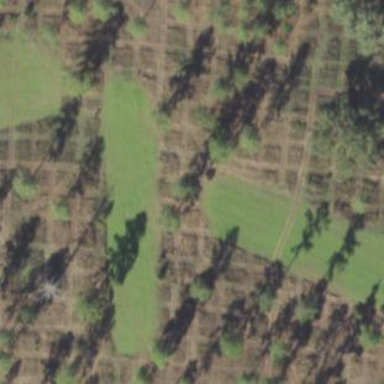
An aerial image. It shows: Orchard.